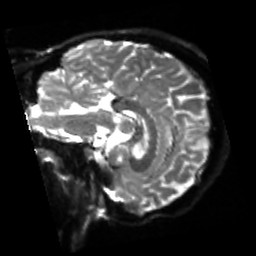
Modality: sbref
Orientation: sagittal
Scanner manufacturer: siemens
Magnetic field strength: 3 T
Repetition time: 4 s
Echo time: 0.0594 s